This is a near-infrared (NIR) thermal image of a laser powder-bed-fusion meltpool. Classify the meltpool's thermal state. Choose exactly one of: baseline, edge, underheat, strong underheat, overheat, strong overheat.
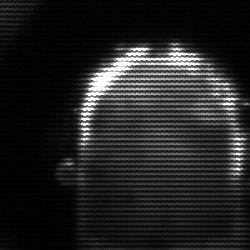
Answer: baseline